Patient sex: M
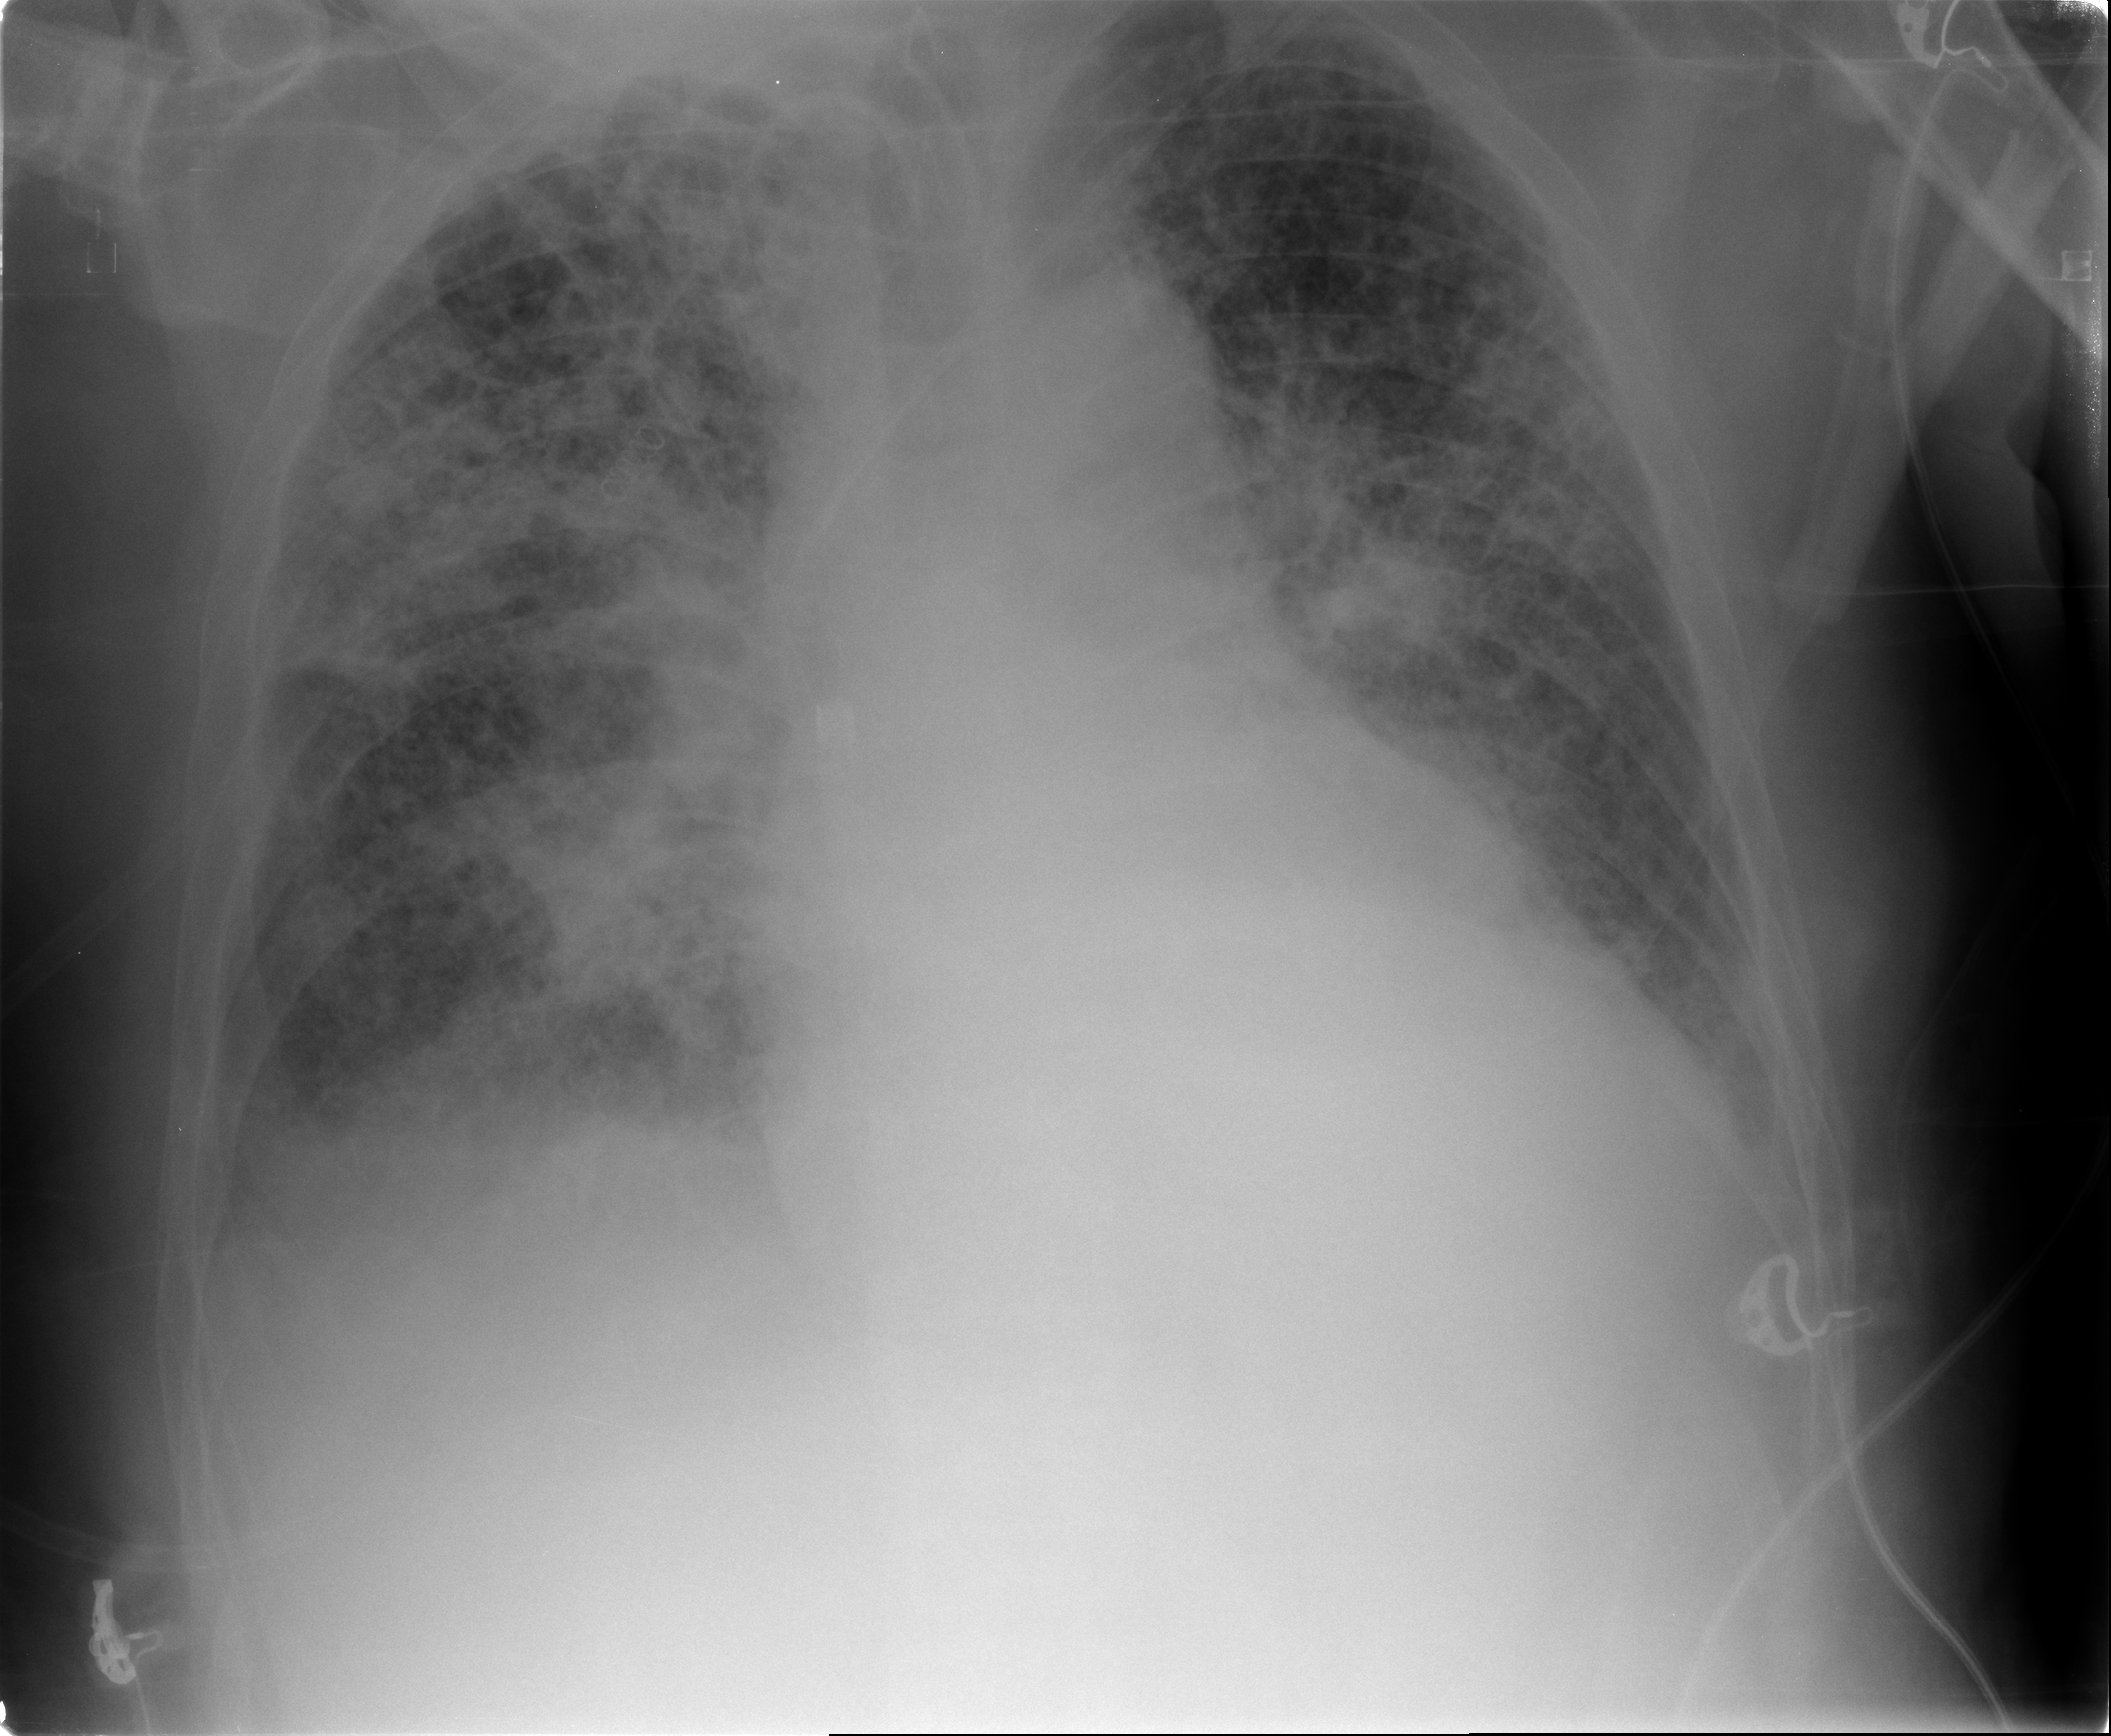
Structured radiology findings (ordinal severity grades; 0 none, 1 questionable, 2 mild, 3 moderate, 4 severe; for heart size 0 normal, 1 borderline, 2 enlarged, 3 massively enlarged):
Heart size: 0
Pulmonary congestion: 0
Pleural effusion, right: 2
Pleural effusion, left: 2
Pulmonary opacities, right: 4
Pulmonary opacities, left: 3
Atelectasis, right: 3
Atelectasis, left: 3